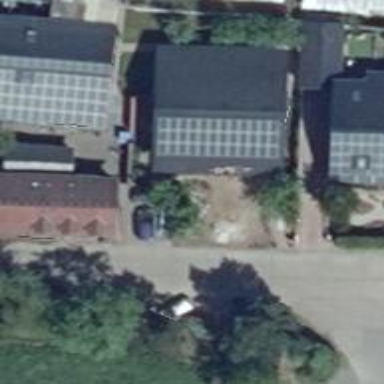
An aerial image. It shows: Solar photovoltaic panel generating electricity through small installation.